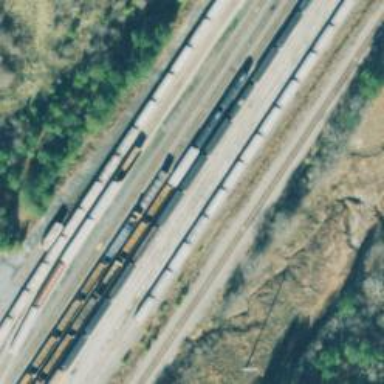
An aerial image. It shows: Railway yard for manifest purposes.